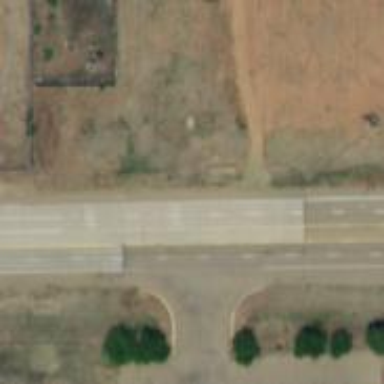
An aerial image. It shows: Primary highway.